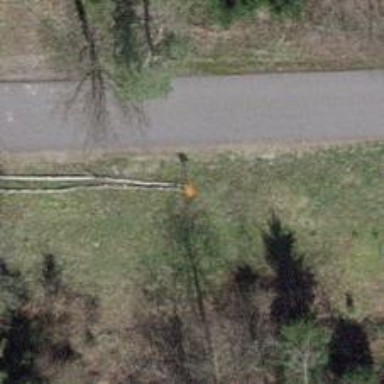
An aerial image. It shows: Aerial marker.